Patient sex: F
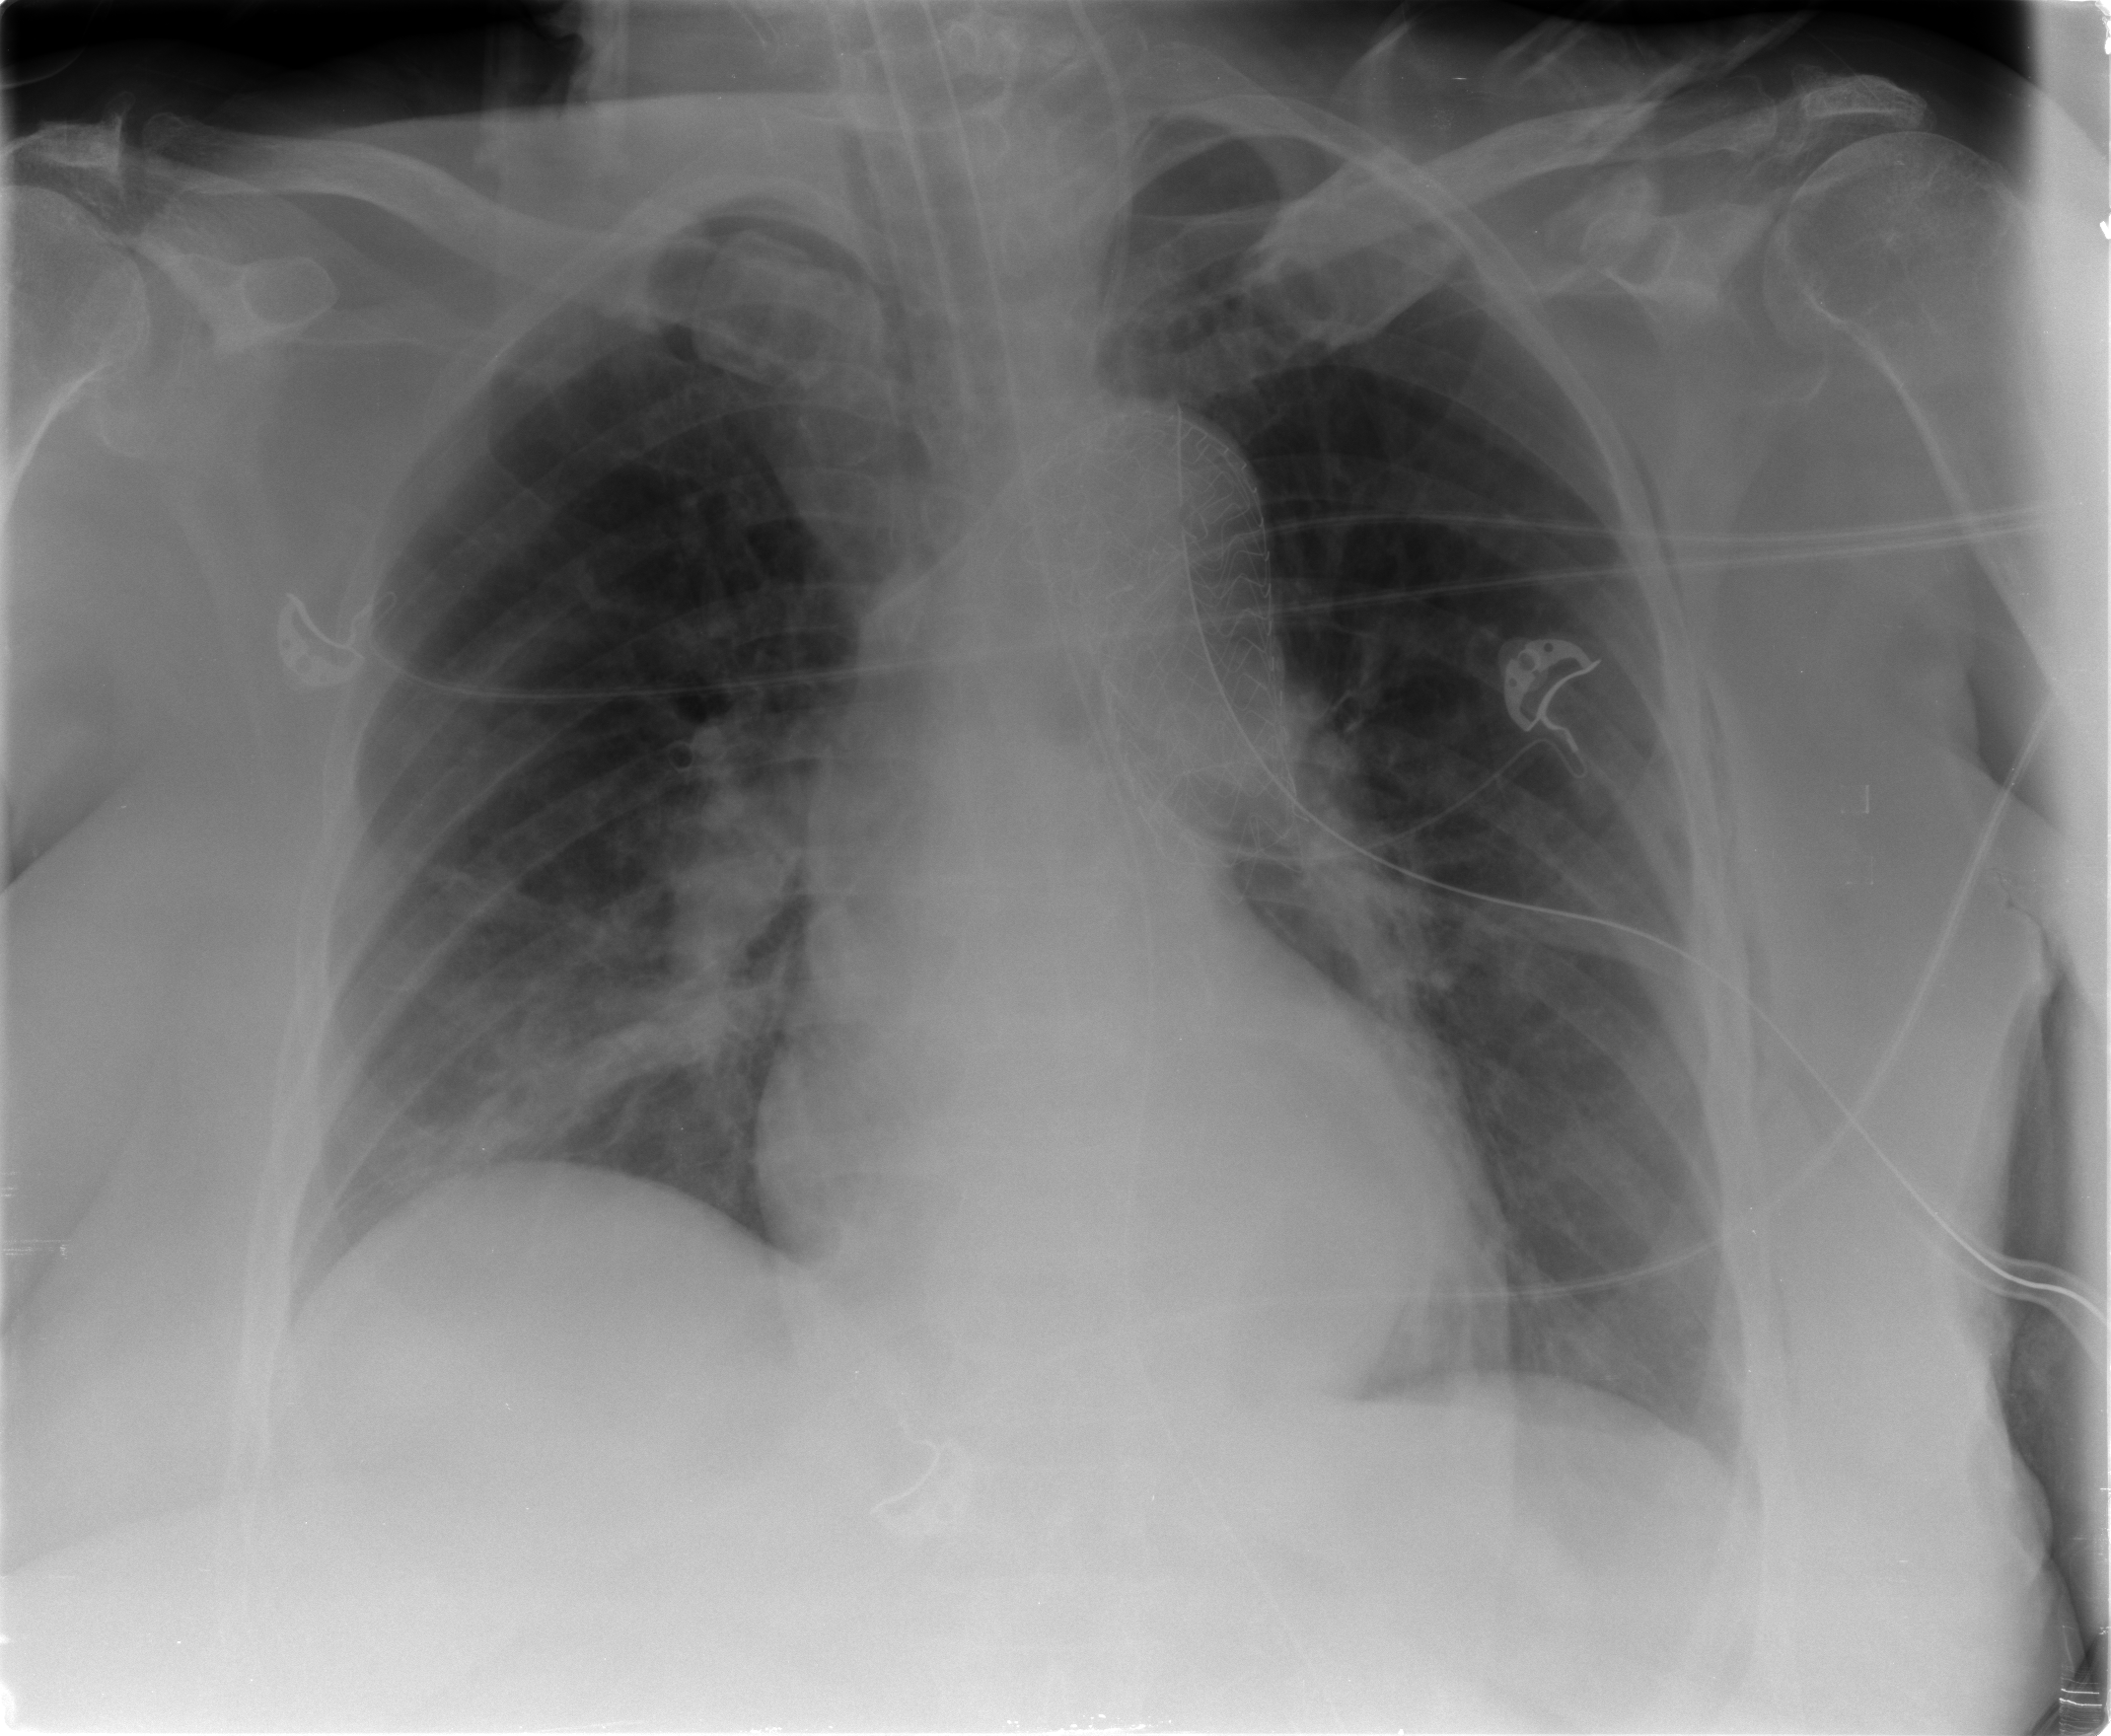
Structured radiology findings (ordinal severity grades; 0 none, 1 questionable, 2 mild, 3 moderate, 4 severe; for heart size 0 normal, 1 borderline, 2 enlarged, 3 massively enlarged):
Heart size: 1
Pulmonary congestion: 1
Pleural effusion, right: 0
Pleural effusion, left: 1
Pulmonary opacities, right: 1
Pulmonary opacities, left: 0
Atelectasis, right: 2
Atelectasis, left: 0